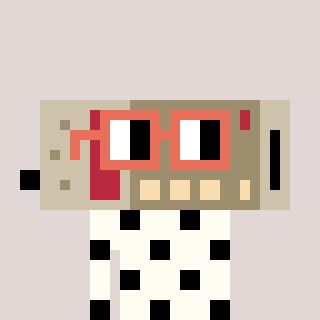
a pixel art character with square orange glasses, a cordless phone-shaped head and a grayscale-colored body on a warm background